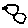
Label: bird